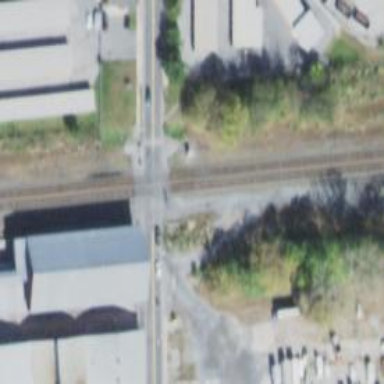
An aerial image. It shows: Level railway crossing with lights and barriers.